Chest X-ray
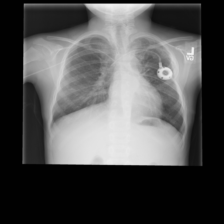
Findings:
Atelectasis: negative
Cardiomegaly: negative
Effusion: negative
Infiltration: positive
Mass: negative
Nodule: negative
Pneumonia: negative
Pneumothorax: negative
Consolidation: negative
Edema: negative
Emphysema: negative
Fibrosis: negative
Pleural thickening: negative
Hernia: negative